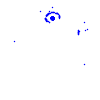
Particle: electron